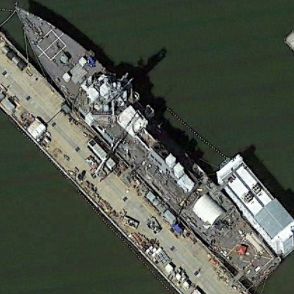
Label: Arleigh_Burke-class_destroyer